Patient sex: F
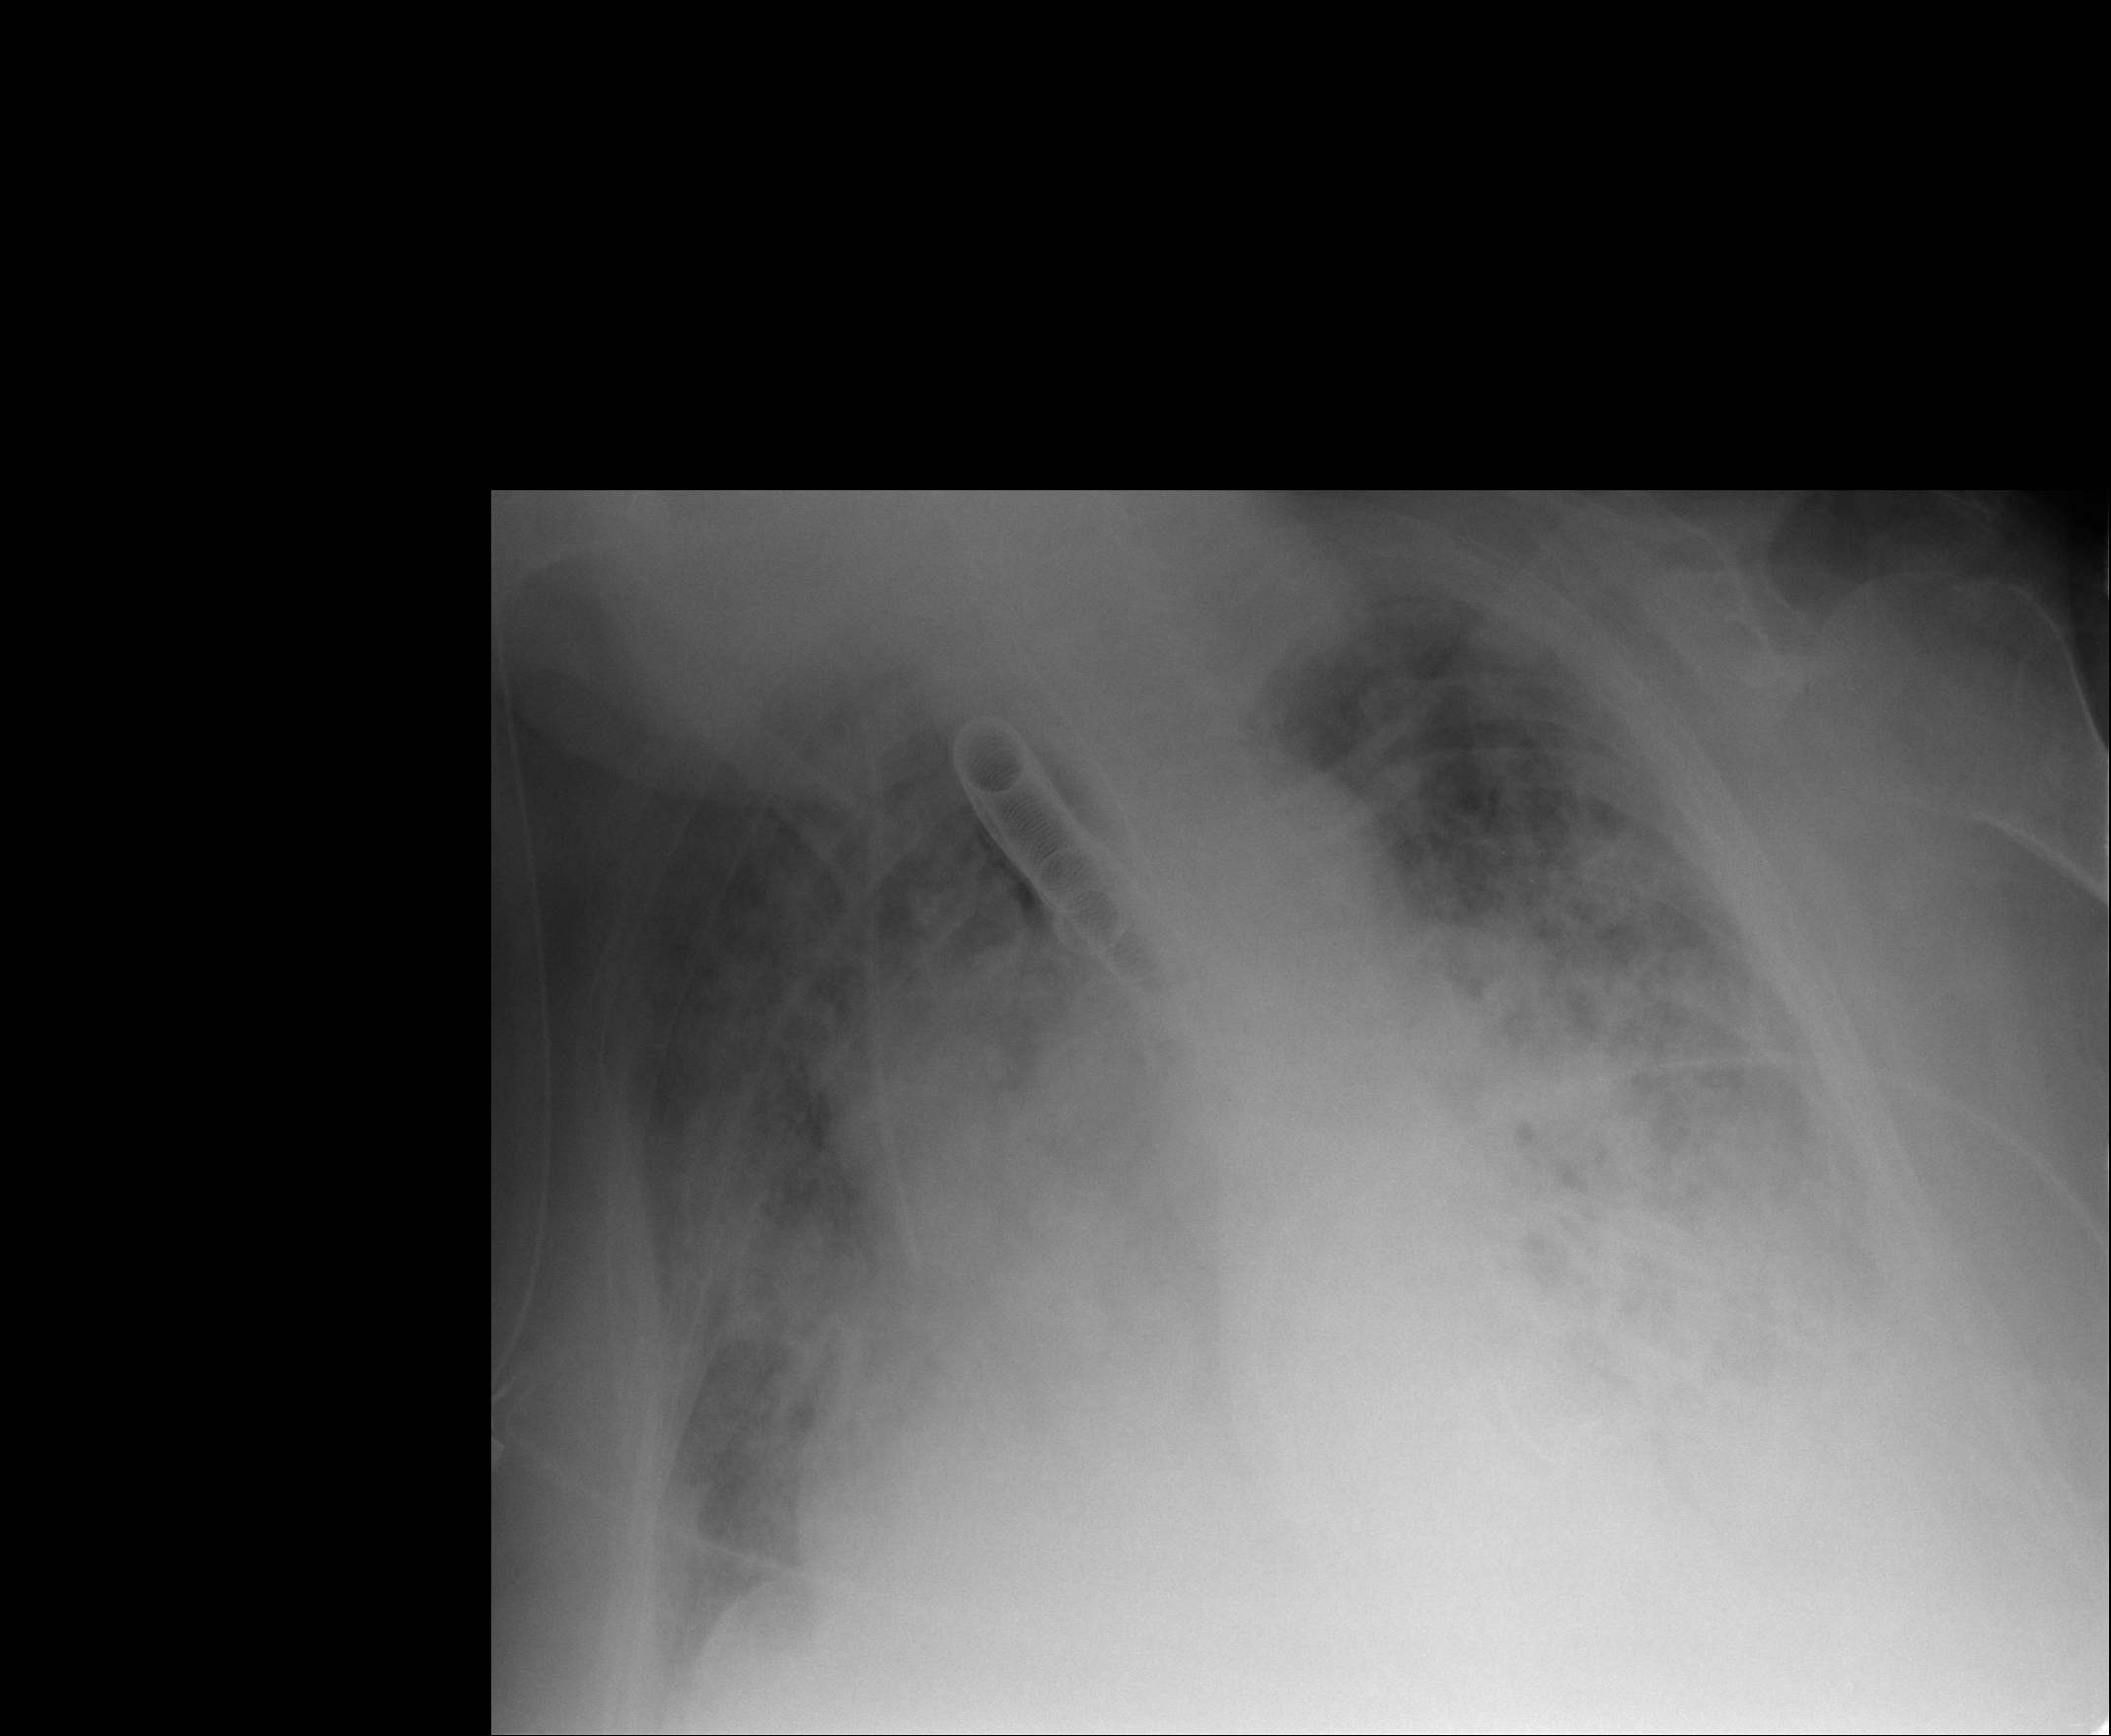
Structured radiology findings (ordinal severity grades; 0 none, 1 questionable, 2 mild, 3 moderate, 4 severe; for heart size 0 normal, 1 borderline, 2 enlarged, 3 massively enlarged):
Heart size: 2
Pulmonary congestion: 2
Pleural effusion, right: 1
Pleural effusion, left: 3
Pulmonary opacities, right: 3
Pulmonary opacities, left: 3
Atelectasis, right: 4
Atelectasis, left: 4